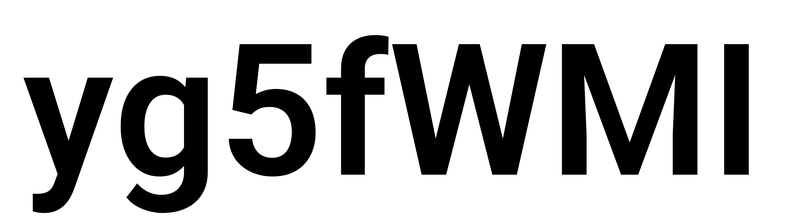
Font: Roboto_SemiBold